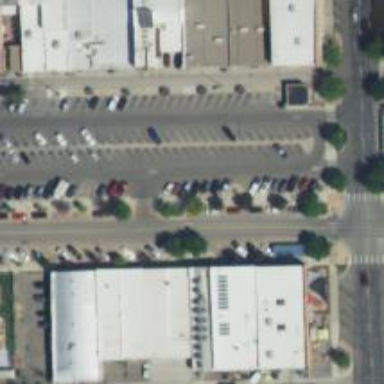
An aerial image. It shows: Parking space.